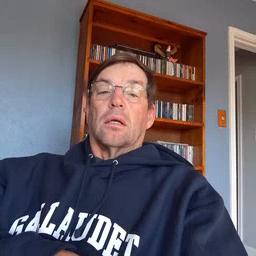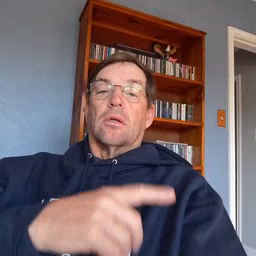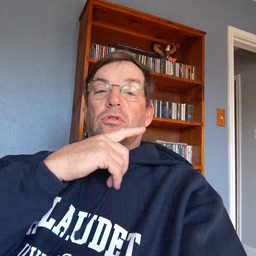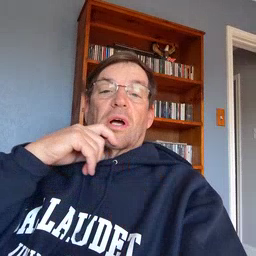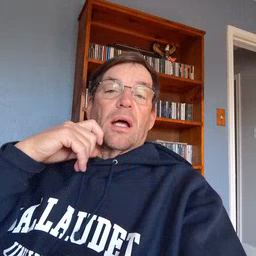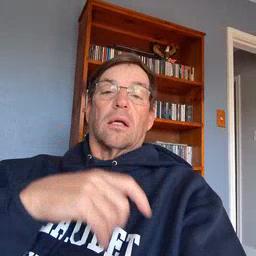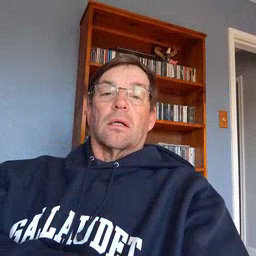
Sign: dry